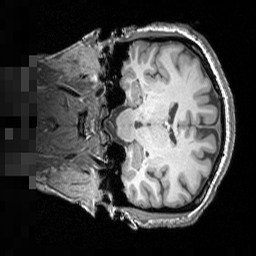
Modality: T1w
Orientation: coronal
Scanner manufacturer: siemens
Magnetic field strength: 3 T
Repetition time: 1.5 s
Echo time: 0.00291 s